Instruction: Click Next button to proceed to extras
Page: checkout_seats
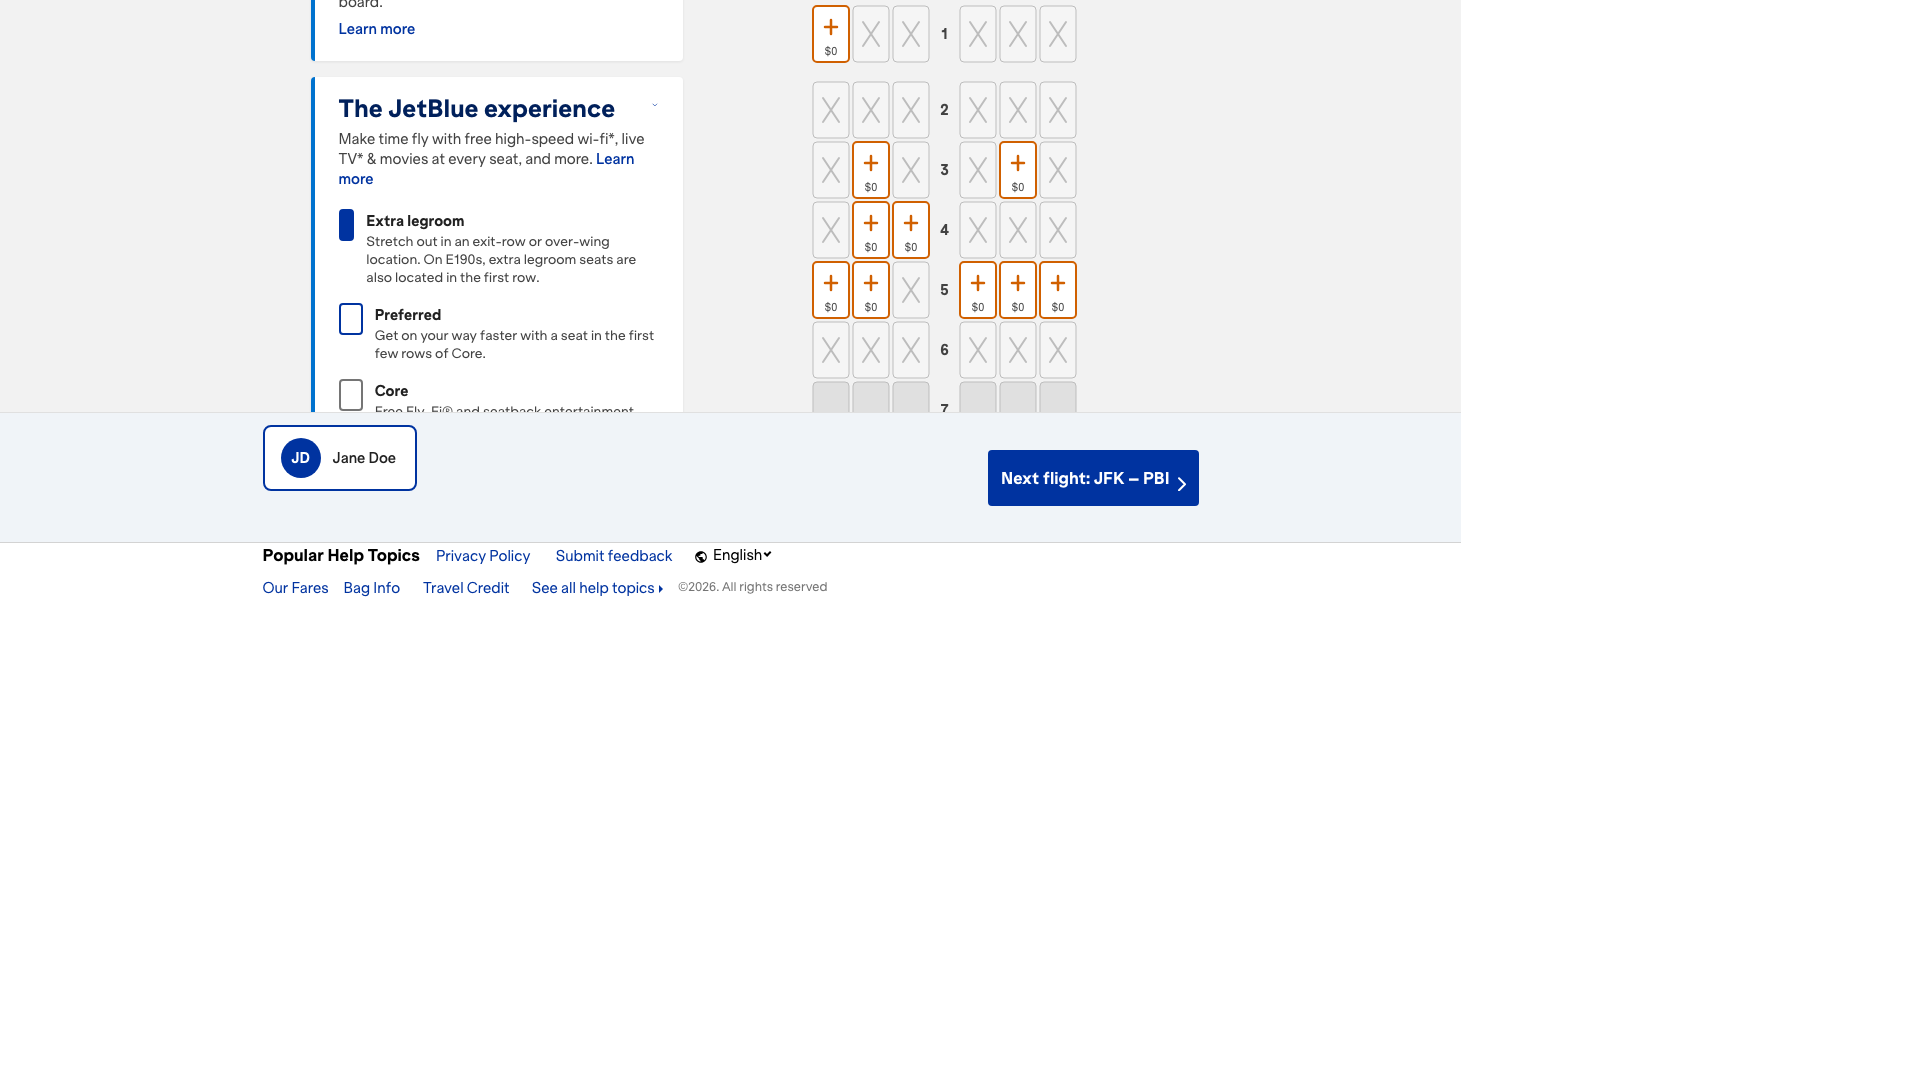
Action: click